Aerial crown-view tile of a tropical tree (Barro Colorado Island, Panama), acquired 20240813:
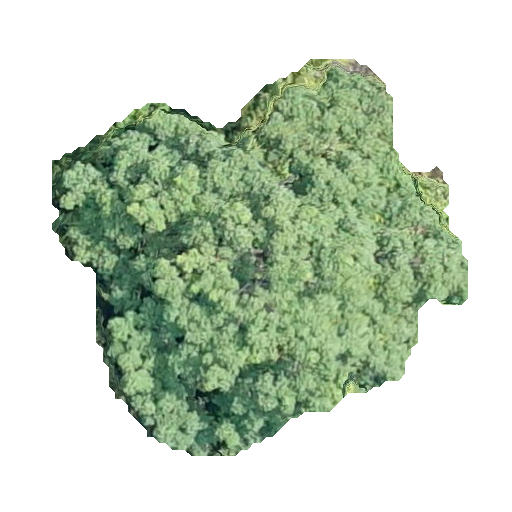
Species: Ceiba pentandra
GBIF accepted scientific name: Ceiba pentandra
Crown area: 166.301 m²